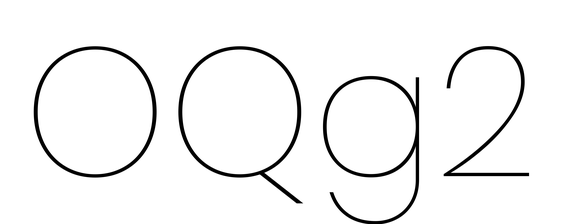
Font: Poppins-Thin